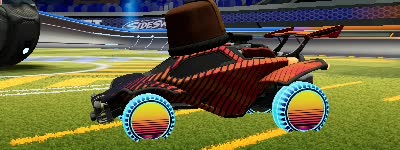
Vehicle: octane